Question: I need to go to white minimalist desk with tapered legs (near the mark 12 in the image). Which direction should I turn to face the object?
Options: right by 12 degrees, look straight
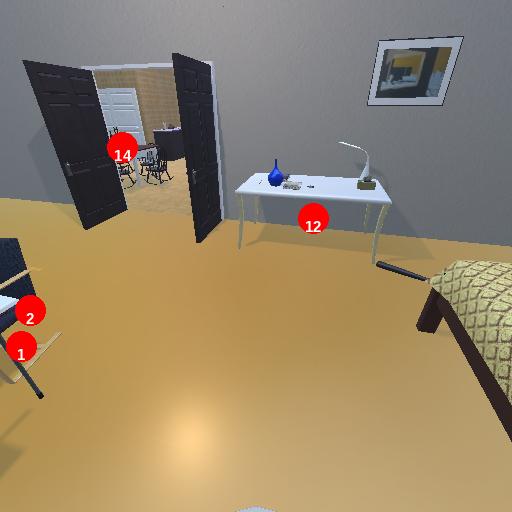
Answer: right by 12 degrees